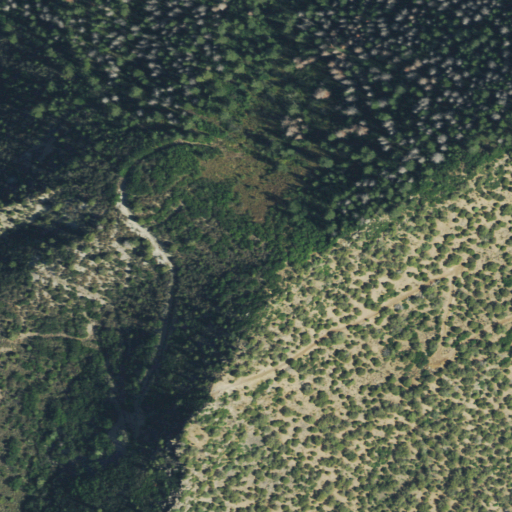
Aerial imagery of mountain in Colorado named Horse Mountain containing shrub, evergreen forest, and deciduous forest